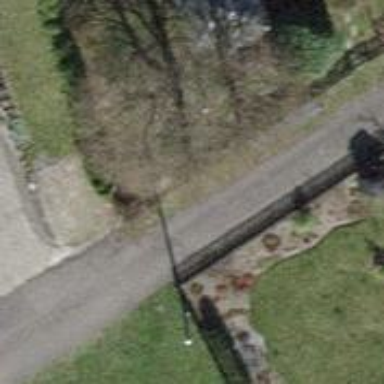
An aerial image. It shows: Fence made of wood.